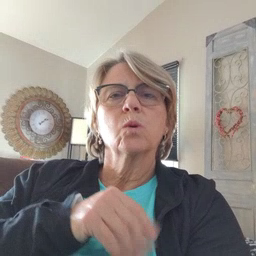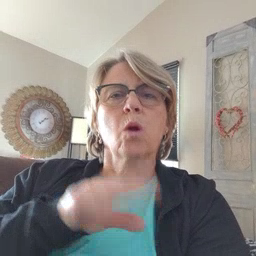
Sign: food